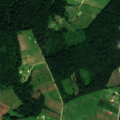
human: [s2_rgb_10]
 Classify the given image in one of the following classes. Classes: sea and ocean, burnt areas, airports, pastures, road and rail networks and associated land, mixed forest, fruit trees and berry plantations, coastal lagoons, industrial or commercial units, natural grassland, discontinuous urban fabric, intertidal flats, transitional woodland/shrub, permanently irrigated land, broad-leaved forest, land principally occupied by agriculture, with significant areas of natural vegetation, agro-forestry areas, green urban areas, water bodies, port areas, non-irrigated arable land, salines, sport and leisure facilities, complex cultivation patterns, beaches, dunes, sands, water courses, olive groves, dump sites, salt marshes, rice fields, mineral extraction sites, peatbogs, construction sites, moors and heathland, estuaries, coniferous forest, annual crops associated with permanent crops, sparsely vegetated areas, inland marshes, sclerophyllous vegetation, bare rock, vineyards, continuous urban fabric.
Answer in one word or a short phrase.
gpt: non-irrigated arable land, complex cultivation patterns, broad-leaved forest, mixed forest